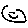
Label: smiley face